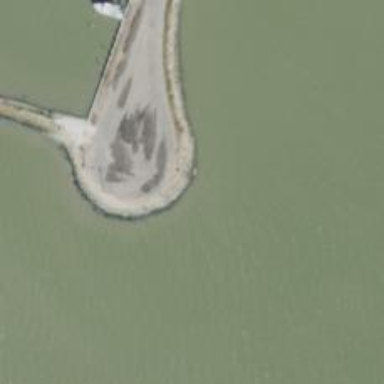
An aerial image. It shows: Breakwater structure.